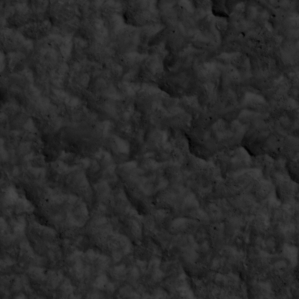
Label: non_frost